八年级 · 画法几何学
如图, 在边长为 1 的小正方形组成的网格中, 点 $A 、 B 、 C$ 均在小正方形的顶点上.

（1）在图中画出与 $\triangle A B C$ 关于直线 1 成轴对称的 $\triangle A^{\prime} B^{\prime} C^{\prime}$;

(2) 在直线 1 上找一点 $P$, 使得 $\triangle B P C$ 的周长最小;

(3) 求 $\triangle A^{\prime} B^{\prime} C^{\prime}$ 的面积.
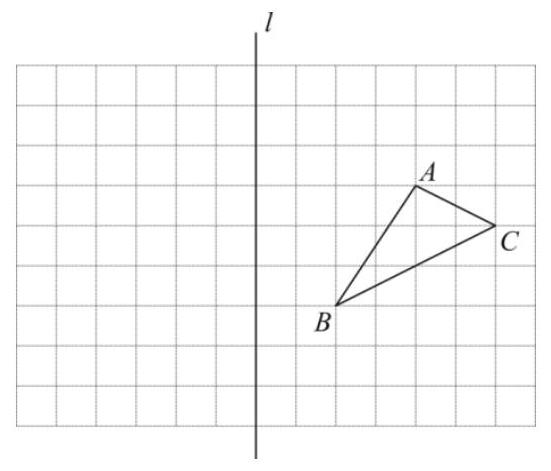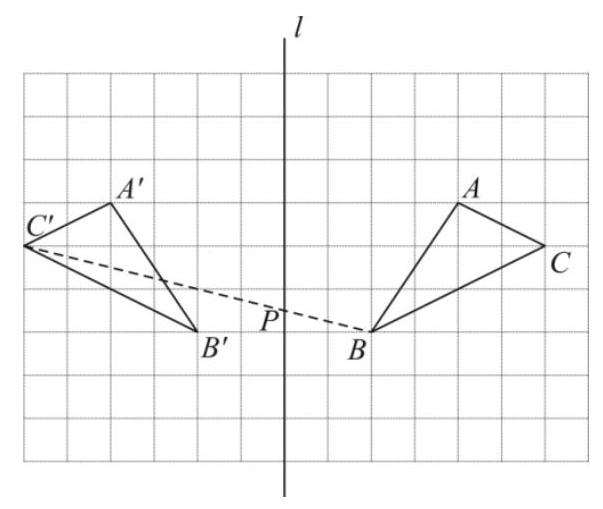
答案: 解: (1) 如图, $\triangle A^{\prime} B^{\prime} C^{\prime}$ 即为所求;

(2) 如图, 点 $P$ 即为所求;

(3) $\triangle A^{\prime} B^{\prime} C^{\prime}$ 的面积 $=3 \times 4-\frac{1}{2} \times 1 \times 2-\frac{1}{2} \times 3 \times 2-\frac{1}{2} \times 4 \times 2=4$.